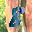
Label: 8